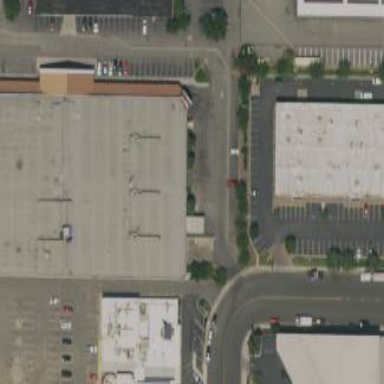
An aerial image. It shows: Retail building.